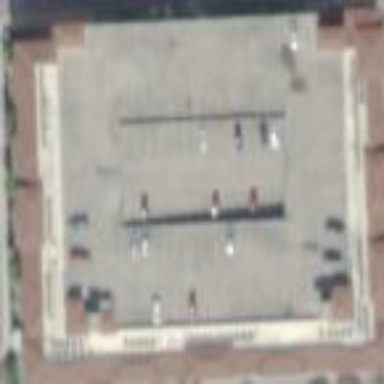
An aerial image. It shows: Multi-storey parking building.